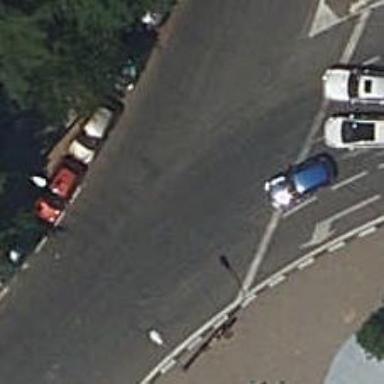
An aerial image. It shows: Road with traffic signals.